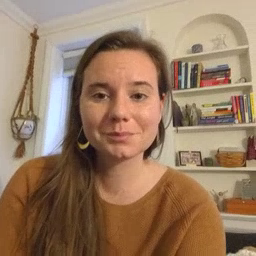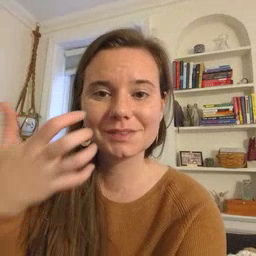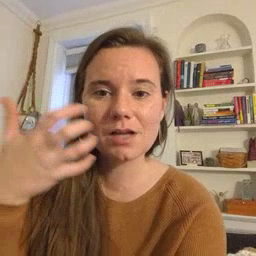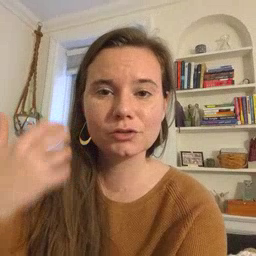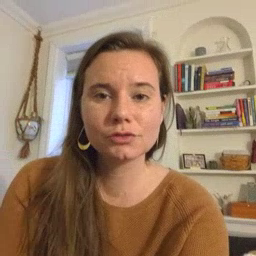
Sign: tiger